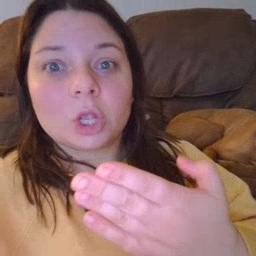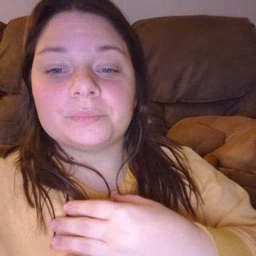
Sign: thankyou